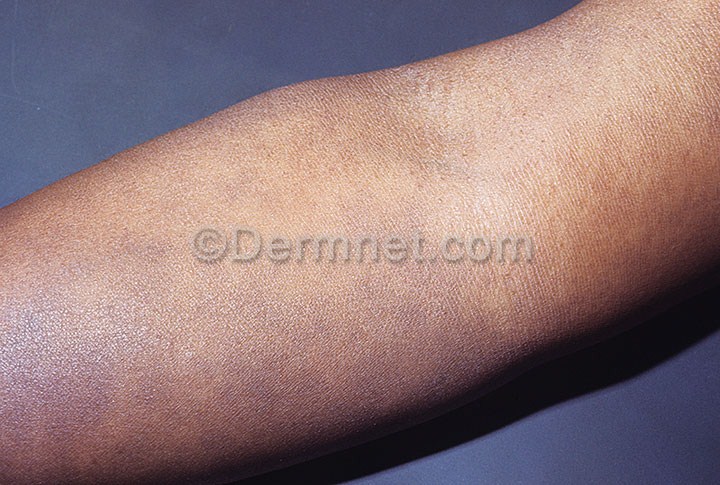
Disease: Light Diseases and Disorders of Pigmentation